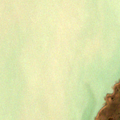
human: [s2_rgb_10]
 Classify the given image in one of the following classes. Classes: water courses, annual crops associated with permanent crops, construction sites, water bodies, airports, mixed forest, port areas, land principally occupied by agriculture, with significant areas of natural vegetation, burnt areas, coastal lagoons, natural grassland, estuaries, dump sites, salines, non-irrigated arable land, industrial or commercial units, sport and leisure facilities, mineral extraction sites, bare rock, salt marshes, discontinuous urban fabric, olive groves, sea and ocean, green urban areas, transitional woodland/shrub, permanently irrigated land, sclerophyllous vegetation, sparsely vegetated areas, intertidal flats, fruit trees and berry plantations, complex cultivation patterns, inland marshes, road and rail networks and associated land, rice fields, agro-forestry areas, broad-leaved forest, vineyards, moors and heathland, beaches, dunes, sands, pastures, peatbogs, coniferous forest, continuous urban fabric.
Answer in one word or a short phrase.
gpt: inland marshes, water bodies